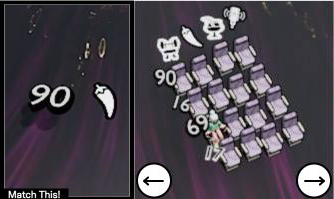
Task: seats
Answer: no